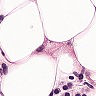
Metastatic tissue present: yes